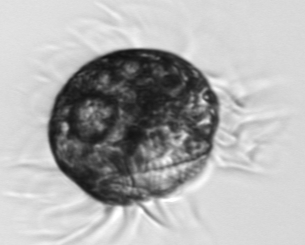
Label: Pelagostrobilidium